Interaction volume radius: 5 \u00c5
Interaction volume height: 25 \u00c5
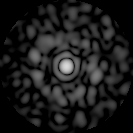
Disorder parameter: 0.8164